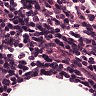
Metastatic tissue present: no